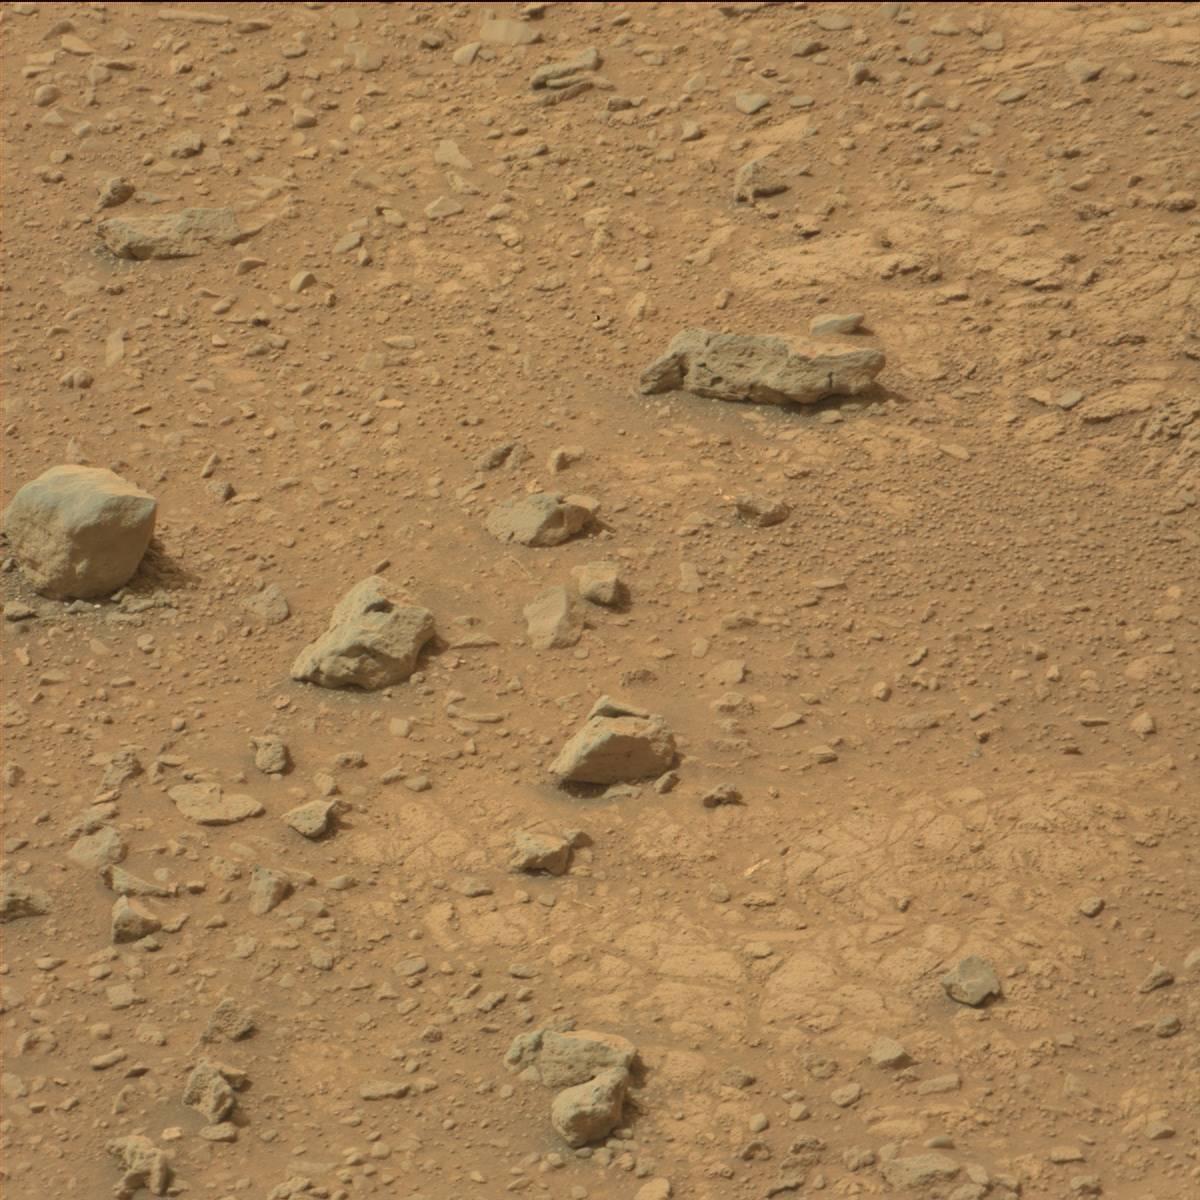
Terrain classes present: Bedrock, Rock, Sand / Soil